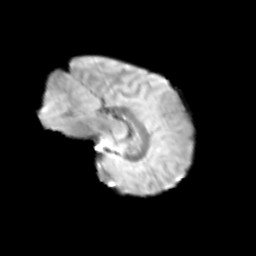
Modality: T2w
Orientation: sagittal
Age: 9
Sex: male
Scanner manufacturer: siemens
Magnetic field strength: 3 T
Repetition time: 3.8 s
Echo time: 0.07 s